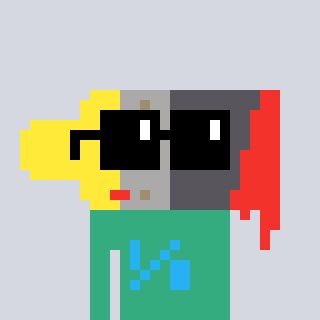
a pixel art character with square black sunglasses, a paintbrush-shaped head and a teal-colored body on a cool background